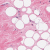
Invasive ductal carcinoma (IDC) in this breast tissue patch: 0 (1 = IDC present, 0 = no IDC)